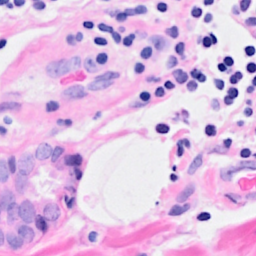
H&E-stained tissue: Breast